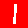
Digit: 1